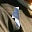
Label: 1